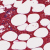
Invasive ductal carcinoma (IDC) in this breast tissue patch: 0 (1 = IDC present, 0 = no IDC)